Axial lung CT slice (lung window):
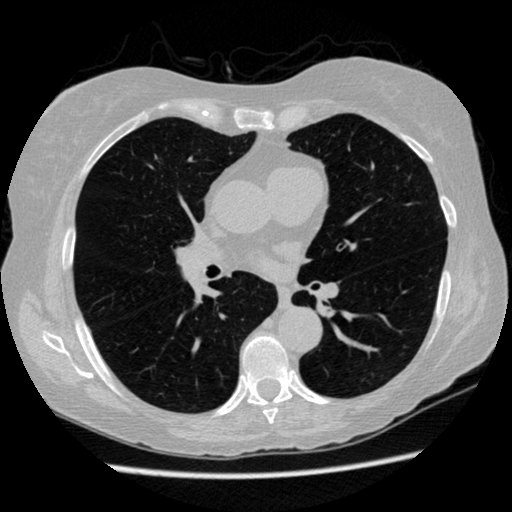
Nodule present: no